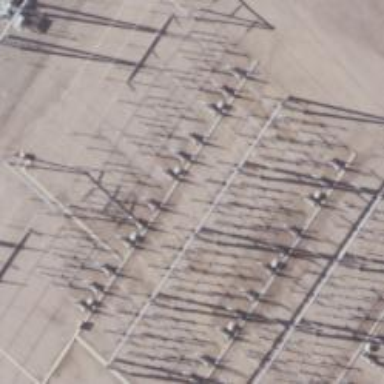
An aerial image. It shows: Switch for power supply.